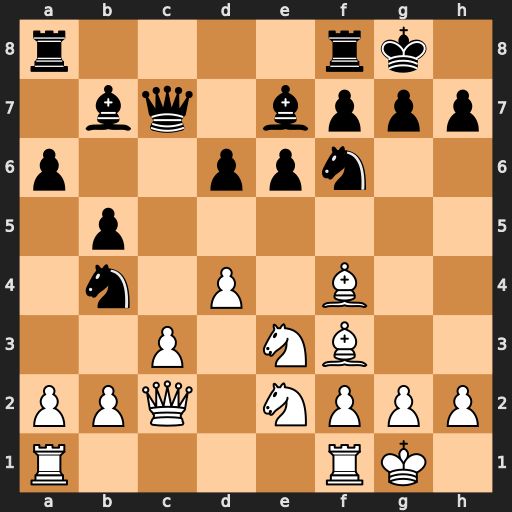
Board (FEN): r4rk1/1bq1bppp/p2ppn2/1p6/1n1P1B2/2P1NB2/PPQ1NPPP/R4RK1
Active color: w
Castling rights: -
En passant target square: -
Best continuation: cxb4 Qxc2 Nxc2 Bxf3 gxf3